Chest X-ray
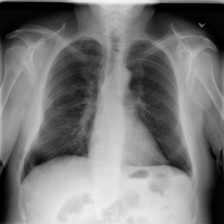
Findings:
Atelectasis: negative
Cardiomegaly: negative
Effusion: positive
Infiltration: negative
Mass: negative
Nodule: negative
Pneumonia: negative
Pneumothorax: positive
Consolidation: negative
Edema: negative
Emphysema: negative
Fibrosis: negative
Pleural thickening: negative
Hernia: negative